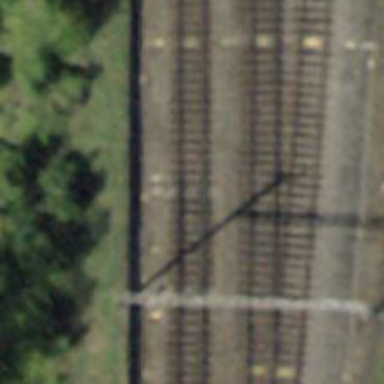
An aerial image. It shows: Railway switch.